Question: I know how to receive server data or error. There are many ways. For example:
'''
$.ajax({
type: "get",
url: "/widgets/",
success: function (data, text) {
console.log('this is a data');
},
error: function (request, status, error) {
console.log('this is an error');
}
});
'''
Please see this image:

I have my error function and I do what I need there.
How can I prevent error in the first line.
I have tested 4xx and 5xx errors but no difference.
I know that end user does not see this error when developer console is hidden.
I need this to design an API.
I know that I can send 200 responses from server with an additional argument that show that this is an error or a success result.
But if I can send 4xx or 5xx responses then there is no need to extra argument.
This way has some additional gains for me. For example I can apply success result to my client side models without worry about additional args.
Thank you
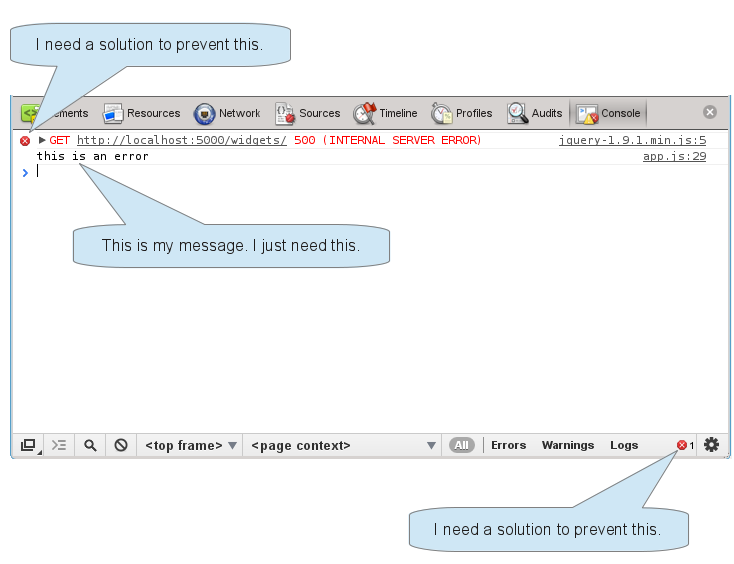
Answer: AFAIK you cannot make the red thingies go away, when returning error status-codes (4xx, 5xx). They are used by the browser to indicate that something might have not gone as expected. Still these are mere decorations, since 4xx and 5xx status codes are perfectly valid, so I don't see a reason for you wanting to eliminate them.
As you said yourself, your other alternative would be sending "".
I certainly recommend using the 4xx and 5xx codes though (that's what they are designed for) and stop worrying about browser's heads-up warnings in developer console (aka red thingies).
See also <URL>. The errors you see are actually of the same nature.